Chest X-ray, PA view. Patient: 61 years old, sex M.
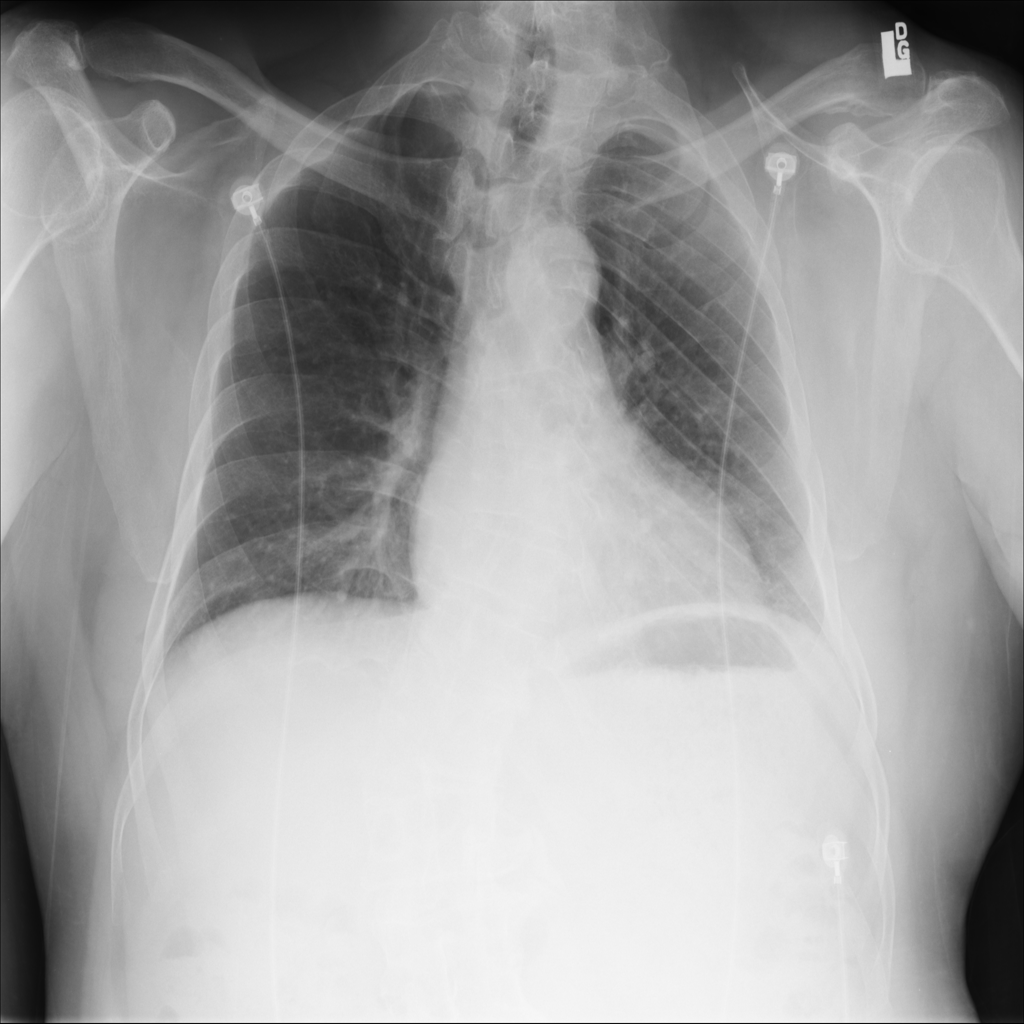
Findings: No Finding